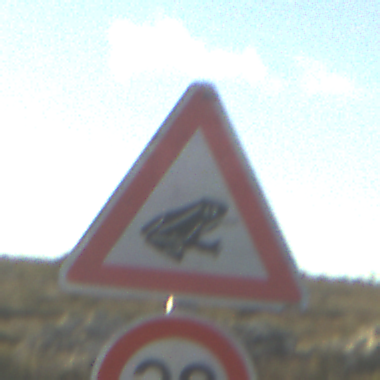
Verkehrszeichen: AmphibienwanderungLinks
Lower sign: Geschwindigkeit30
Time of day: SunriseSunset
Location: Outdoor (Nature)
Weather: PartlyCloudy
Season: NotSpecified
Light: Natural